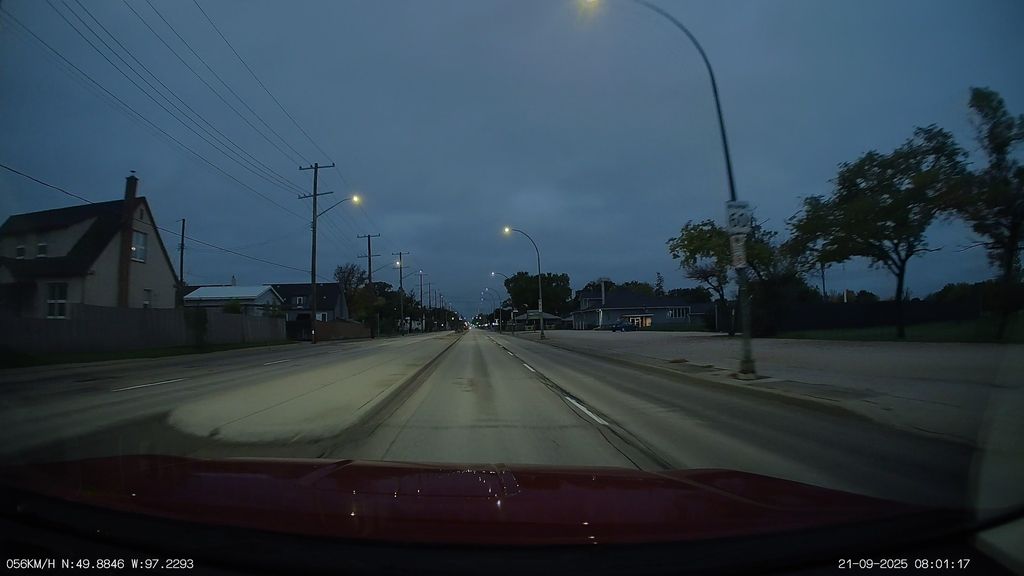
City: winnipeg